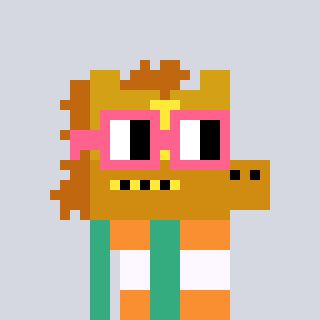
a pixel art character with square pink glasses, a yellow horse-shaped head and a teal-colored body on a cool background